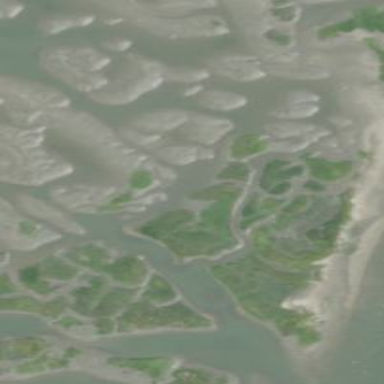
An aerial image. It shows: Marsh wetland with tidal influence.